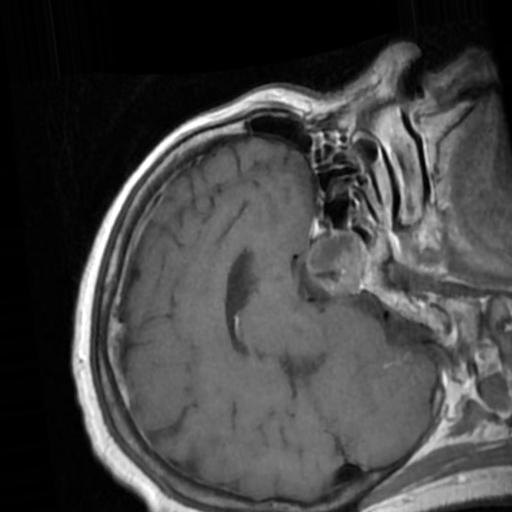
Label: brain_tumor